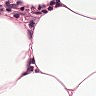
Metastatic tissue present: no